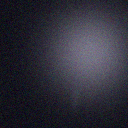
Screen state: off